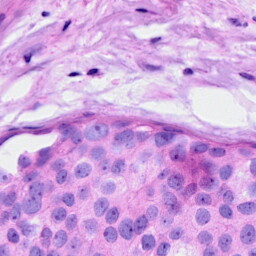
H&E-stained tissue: Breast